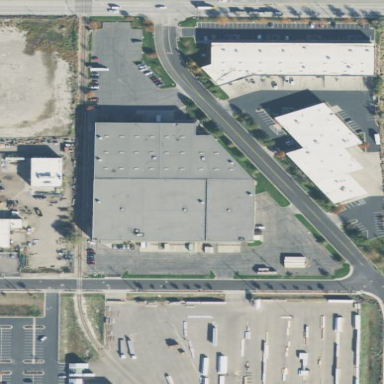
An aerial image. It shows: Warehouse building.